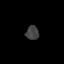
Tissue: skin
Cell type: Epithelial cells
Senescence score: 0.2722
Nuclear area (px): 174
Mean DAPI intensity: 66.132